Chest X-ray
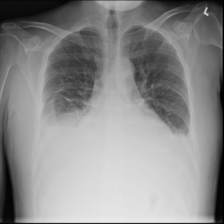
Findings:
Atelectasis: negative
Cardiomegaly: negative
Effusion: positive
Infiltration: negative
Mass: negative
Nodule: negative
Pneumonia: negative
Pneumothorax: negative
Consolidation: negative
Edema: negative
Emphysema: negative
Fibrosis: negative
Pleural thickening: negative
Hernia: negative